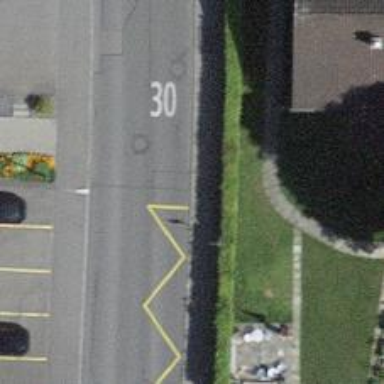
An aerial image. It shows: Platform for public transport on the road.